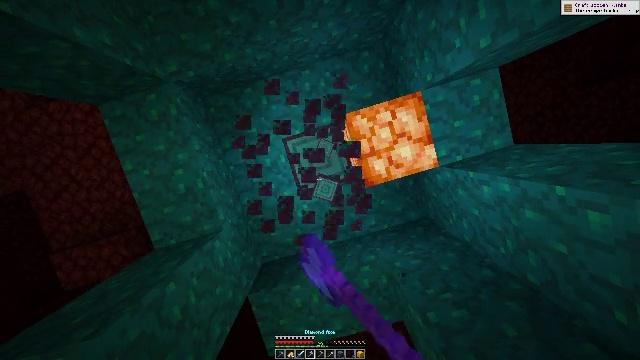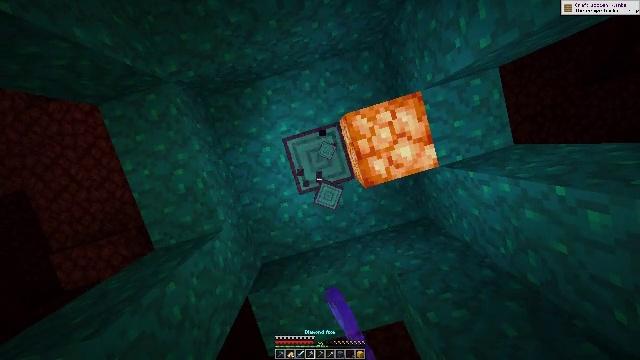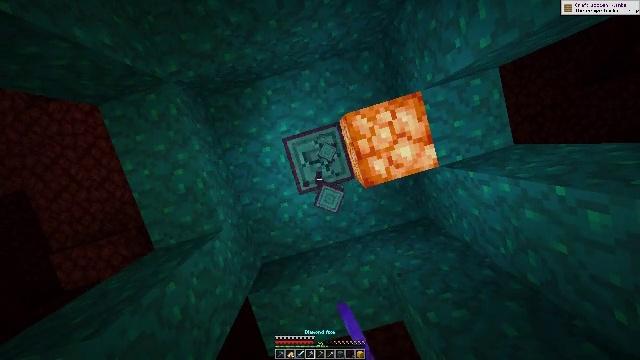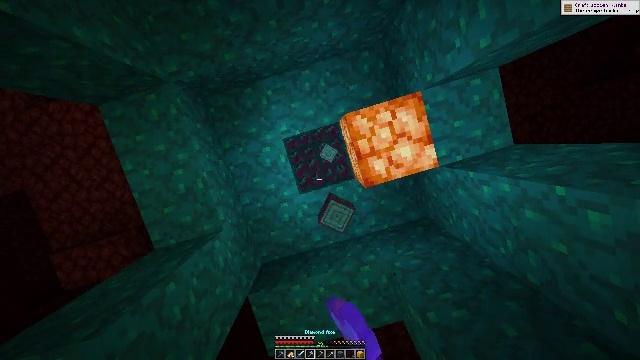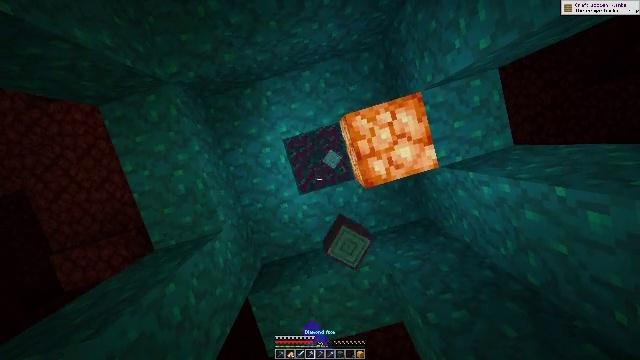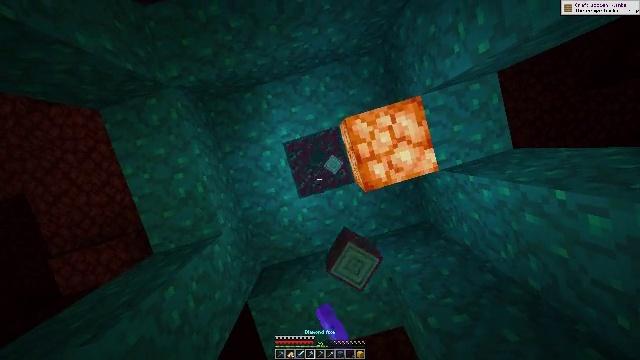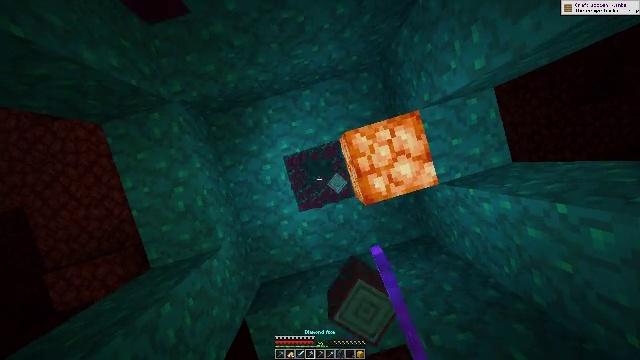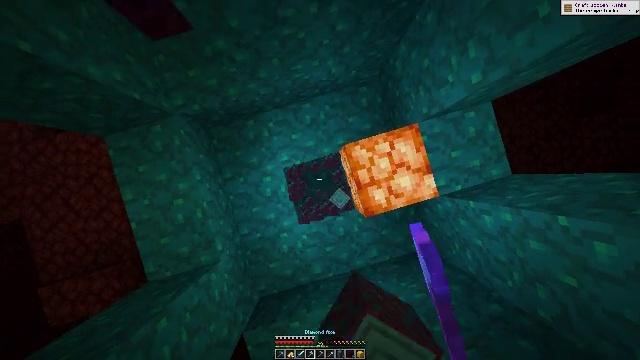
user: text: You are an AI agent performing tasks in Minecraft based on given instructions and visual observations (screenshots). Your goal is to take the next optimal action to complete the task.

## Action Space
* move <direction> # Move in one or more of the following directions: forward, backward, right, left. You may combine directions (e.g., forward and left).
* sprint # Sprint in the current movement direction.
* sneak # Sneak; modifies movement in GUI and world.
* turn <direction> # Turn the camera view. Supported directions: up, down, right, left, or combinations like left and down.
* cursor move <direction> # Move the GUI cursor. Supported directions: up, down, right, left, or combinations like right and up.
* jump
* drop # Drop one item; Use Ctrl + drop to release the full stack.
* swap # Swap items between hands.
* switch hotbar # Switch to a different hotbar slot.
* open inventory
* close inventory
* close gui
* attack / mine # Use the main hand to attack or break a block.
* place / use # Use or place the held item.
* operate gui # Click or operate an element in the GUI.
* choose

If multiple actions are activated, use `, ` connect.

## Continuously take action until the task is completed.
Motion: motion action
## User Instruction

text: Mine the warped stem in the Nether.
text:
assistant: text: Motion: attack / mine
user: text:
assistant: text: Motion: attack / mine
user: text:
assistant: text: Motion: attack / mine
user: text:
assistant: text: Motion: attack / mine
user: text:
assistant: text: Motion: attack / mine
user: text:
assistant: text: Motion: turn up, attack / mine
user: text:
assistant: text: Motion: turn up, attack / mine
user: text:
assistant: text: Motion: attack / mine